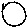
Label: circle